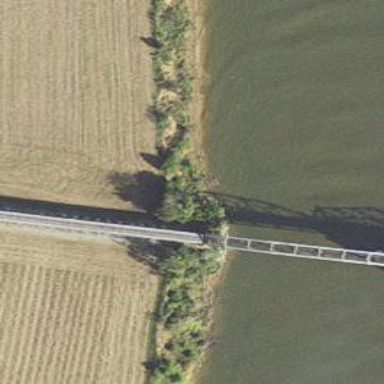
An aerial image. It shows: Truss bridge carrying railway tracks.